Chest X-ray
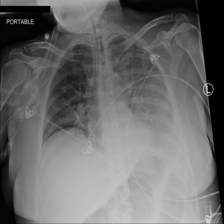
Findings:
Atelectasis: negative
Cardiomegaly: negative
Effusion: negative
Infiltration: negative
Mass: negative
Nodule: negative
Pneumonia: negative
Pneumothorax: negative
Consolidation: negative
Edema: negative
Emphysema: negative
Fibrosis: negative
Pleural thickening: negative
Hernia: negative